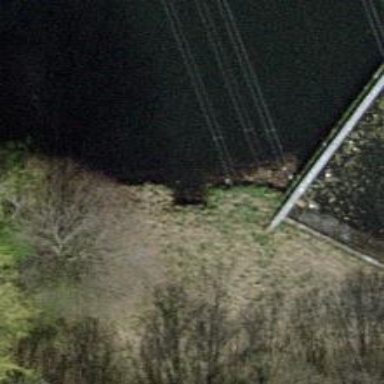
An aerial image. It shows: Culvert tunnel underneath ditch.